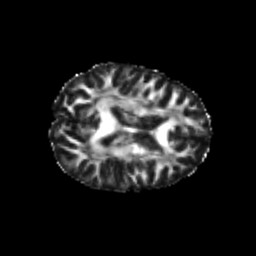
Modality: FA
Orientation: axial
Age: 22
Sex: female
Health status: healthy
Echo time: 0.074 s